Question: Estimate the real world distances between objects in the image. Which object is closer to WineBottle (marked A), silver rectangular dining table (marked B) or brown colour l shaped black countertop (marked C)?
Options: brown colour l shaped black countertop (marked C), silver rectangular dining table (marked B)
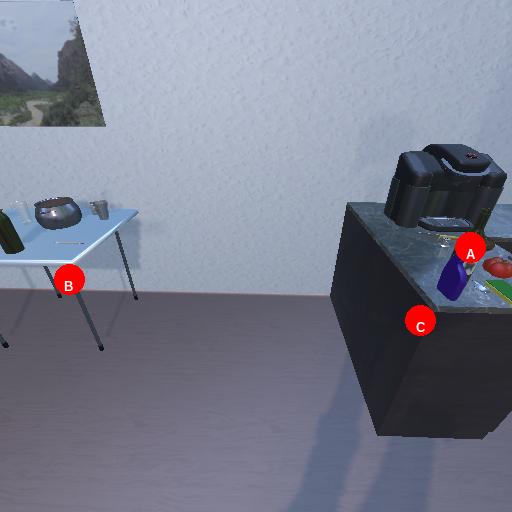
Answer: brown colour l shaped black countertop (marked C)